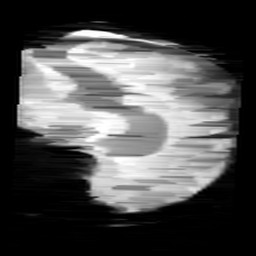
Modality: minIP
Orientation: sagittal
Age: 9
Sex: female
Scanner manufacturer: siemens
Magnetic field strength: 3 T
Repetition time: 0.027 s
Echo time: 0.02 s